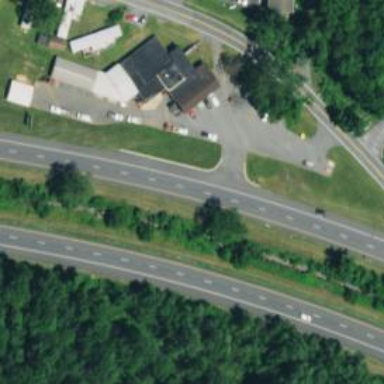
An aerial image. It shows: Primary highway.